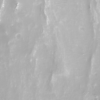
Label: not_dusty